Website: apple
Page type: account-selection
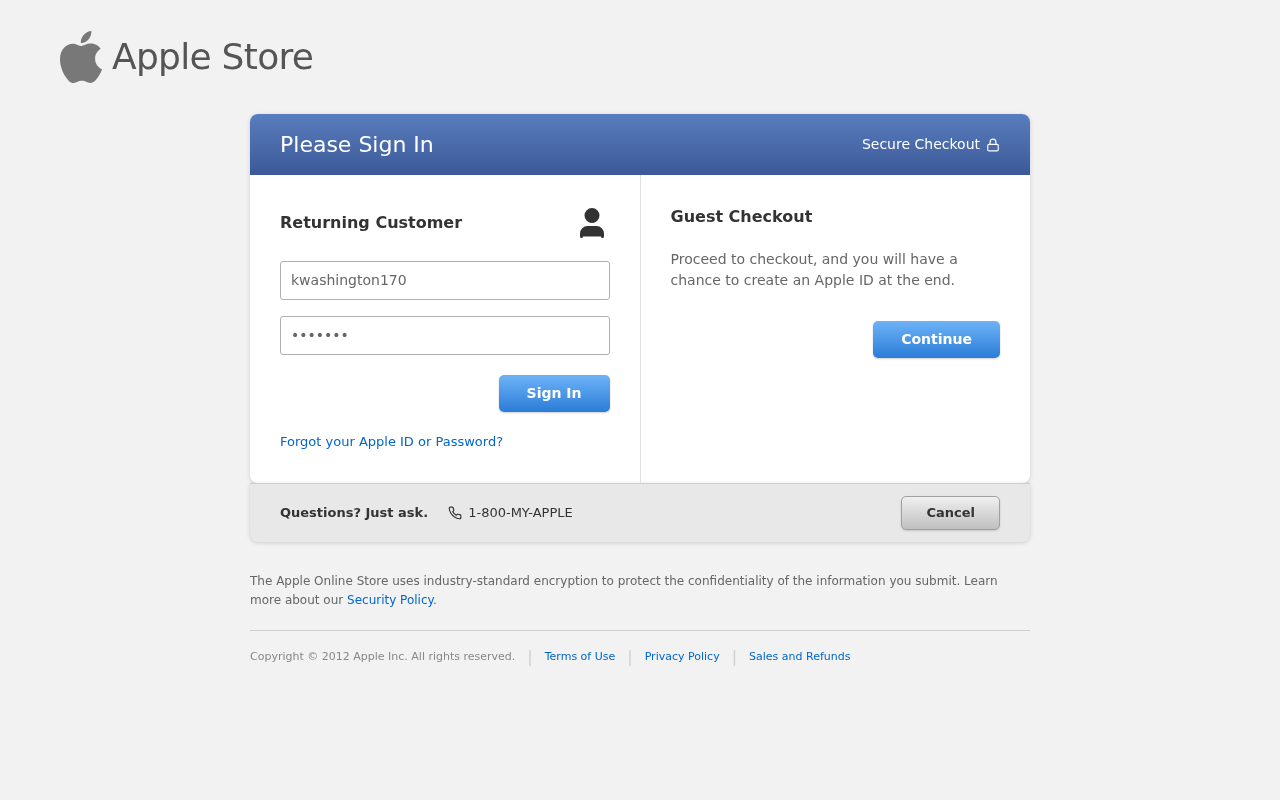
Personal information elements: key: PII_LOGIN_USERNAME
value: kwashington170